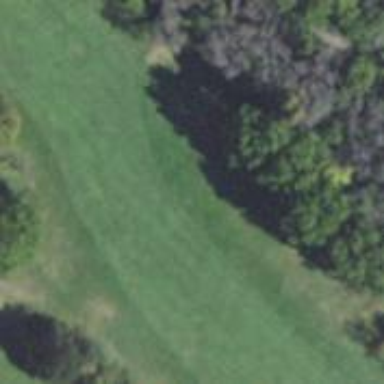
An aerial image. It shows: Golf fairway surrounded by grass.